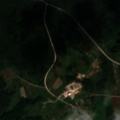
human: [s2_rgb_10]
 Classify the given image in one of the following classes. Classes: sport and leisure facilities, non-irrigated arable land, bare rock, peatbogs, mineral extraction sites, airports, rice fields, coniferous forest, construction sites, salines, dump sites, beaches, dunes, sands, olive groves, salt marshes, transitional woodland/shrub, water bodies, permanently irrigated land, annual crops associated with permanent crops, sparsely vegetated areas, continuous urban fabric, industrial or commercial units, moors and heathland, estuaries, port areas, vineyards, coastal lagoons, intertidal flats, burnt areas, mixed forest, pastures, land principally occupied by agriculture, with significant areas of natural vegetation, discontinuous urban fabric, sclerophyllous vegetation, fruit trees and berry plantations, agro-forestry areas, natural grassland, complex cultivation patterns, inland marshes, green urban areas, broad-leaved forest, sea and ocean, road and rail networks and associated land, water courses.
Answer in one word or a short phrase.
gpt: complex cultivation patterns, land principally occupied by agriculture, with significant areas of natural vegetation, coniferous forest, transitional woodland/shrub